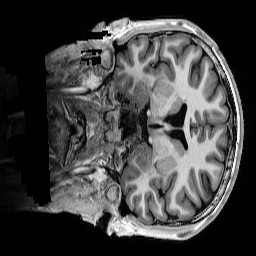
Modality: T1w
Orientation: coronal
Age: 22
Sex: male
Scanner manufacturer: siemens
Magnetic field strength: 3 T
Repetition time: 4 s
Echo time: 0.00289 s